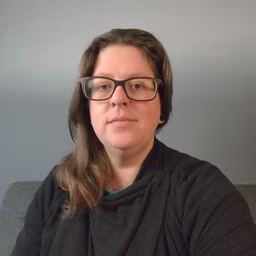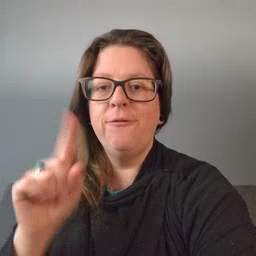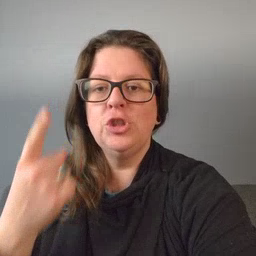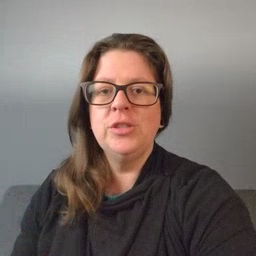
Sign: first